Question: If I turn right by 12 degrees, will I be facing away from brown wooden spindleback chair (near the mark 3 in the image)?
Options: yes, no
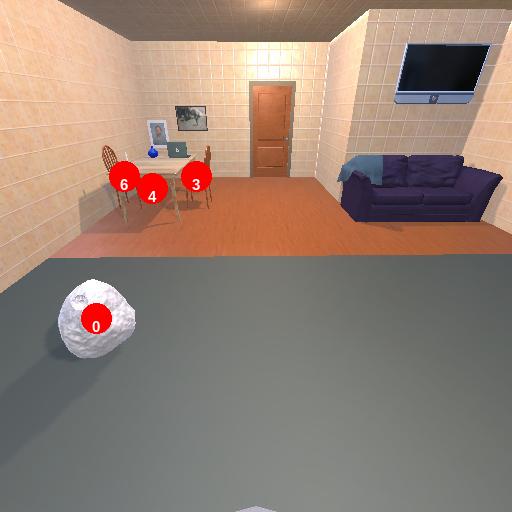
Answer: yes